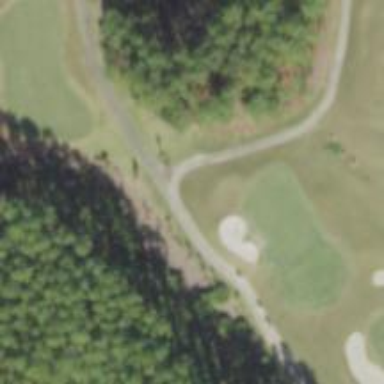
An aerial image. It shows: Service road designated as golf cart path.